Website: crate-barrel
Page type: address-validator
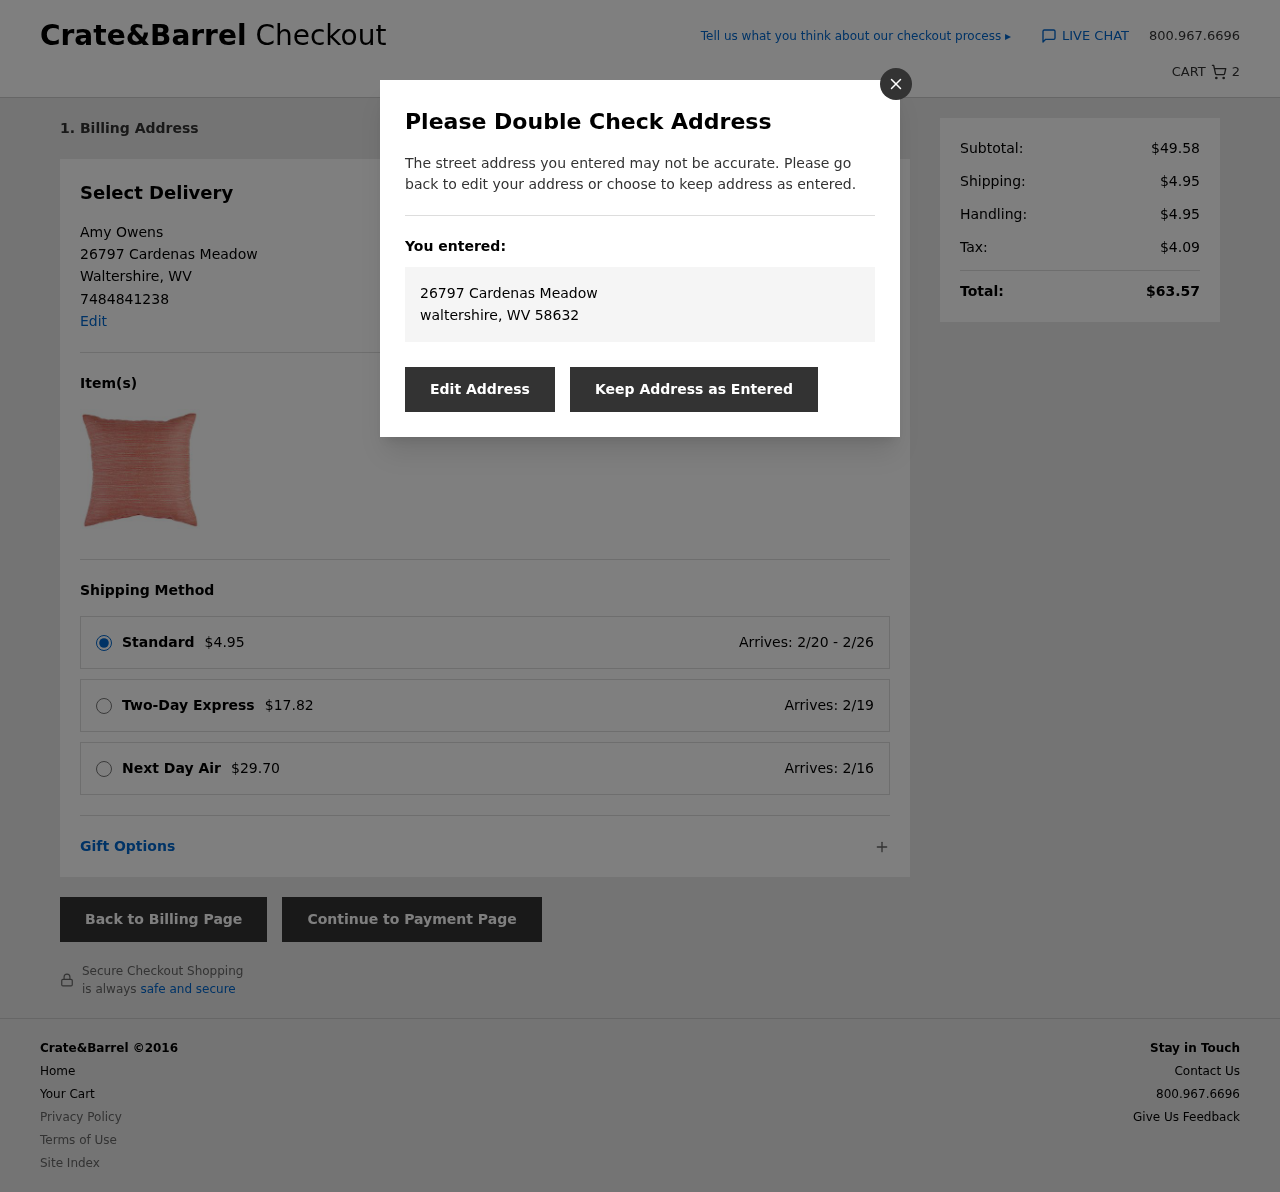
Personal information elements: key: PII_CITY
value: Waltershire
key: PII_FULLNAME
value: Amy Owens
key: PII_PHONE
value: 7484841238
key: PII_STATE_ABBR
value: WV
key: PII_STREET
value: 26797 Cardenas Meadow
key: PII_CITY2
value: waltershire
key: PII_STATE_ABBR2
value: WV
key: PII_POSTCODE
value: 58632
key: PII_POSTCODE_FULL
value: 58632
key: PII_POSTCODE_NUMERIC
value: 58632
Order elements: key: ORDER_NUM_ITEMS
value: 2
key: ORDER_SHIPPING_COST
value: $4.95
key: ORDER_SHIPPING_DATE
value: Arrives: 2/20 - 2/26
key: ORDER_SHIPPING_EXPRESS
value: $17.82
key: ORDER_DELIVERY_DATE_EXPRESS
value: Arrives: 2/19
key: ORDER_SHIPPING_NEXTDAY
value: $29.70
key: ORDER_DELIVERY_DATE_NEXTDAY
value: Arrives: 2/16
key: ORDER_SUBTOTAL
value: $49.58
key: ORDER_HANDLING
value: $4.95
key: ORDER_TAX
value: $4.09
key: ORDER_TOTAL
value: $63.57